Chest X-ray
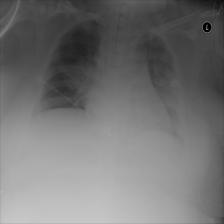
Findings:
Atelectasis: negative
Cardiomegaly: negative
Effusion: negative
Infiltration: negative
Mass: negative
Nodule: negative
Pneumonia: negative
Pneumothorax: negative
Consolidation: positive
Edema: negative
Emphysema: negative
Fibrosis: negative
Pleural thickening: negative
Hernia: negative